В некоторых приложениях возникает необходимость в получении крайне узких потоков жидкости. Узость потока значительно ускоряет смешивание вещества с окружением, что позволяет изучать быстропротекающие химические реакции. Также использование узких потоков позволяет уменьшить количество используемого вещества. Если создавать узкий поток с помощью поршня, выдавливающего жидкость через узкое отверстие, полученное течение оказывается крайне турбулентным. Это сильно затрудняет эксперименты. Изготовление достаточно узких каналов также достаточно трудоемко. Эти сложности можно обойти, если сжимать поток, окружая его потоком другой жидкости. В зависимости от параметров течения, ширина центральной части потока может существенно уменьшаться. Это явление называется гидродинамической фокусировкой. В этой задаче мы рассмотрим простейшие модели гидродинамической фокусировки.
Часть A. Течение одной жидкости (2.7 балла) Известно, что если скорость жидкости зависит только от координаты $x$ и направлена вдоль оси $y$, то между двумя слоями жидкости действует сила $$ F = \eta S \frac{dv}{dx}. $$ $S$ — площадь соприкосновения жидкостей. Сила, действующая на более медленно движущийся слой направлена в сторону его движения. Рассмотрим течение жидкости в щели между двумя параллельными плоскостями. Расстояние между двумя плоскостями $d$, ширина плоскостей $w$, длина $L$. Разность давлений на краях системы $\Delta P$. Вязкость жидкости $\eta$. Ось $x$ направлена перпендикулярно плоскостям, ось $y$ — в направлении течения жидкости. Мы считаем, что $d\ll w$, поэтому можно пренебрегать эффектами на границе считать, что скорость течения зависит только от $x$ и всюду направлена вдоль оси $y$. Течение везде считаем стационарным, то есть распределение скоростей не зависит от времени.
Пусть $v(x)$ — скорость течения жидкости в щели. Начало координат оси $Ox$ находится посередине между плоскостями, а плоскости, ограничивающие течение, находятся при $x = \pm d/2$. Разность давлений на противоположных краях щели равна $\Delta P$. Рассматривая силы, действующие на бесконечно малый слой жидкости толщины $dx$, получите дифференциальное уравнение на $v(x)$. Найдите из него $v(x)$. На стенках щели скорость обращается в 0. Найдите среднюю скорость течения жидкости $\langle v \rangle$ (выразите ее через $\Delta P$, $L$, $\eta$, d). Найдите поток (поток — объем жидкости, протекающий через щель в единицу времени) жидкости через щель. Выразите ответ через $\Delta P$, $L$, $\eta$, $d$, $w$.
Теперь рассмотрим течение жидкости через длинную круглую трубку длины $L$ и радиуса $r$. Из соображений симметрии скорость при течении через трубку зависит только от расстояния до ее оси. На границе трубки скорость обращается в 0. Найдите зависимость скорости от расстояния до оси $\rho$. Разность давлений на между концами трубки $\Delta P$, вязкость жидкости $\eta$. Найдите объемный расход $q$ при течении жидкости через трубку. Ответ выразите через $\Delta P$, $L$, $r$, $\eta$. И для течения через щель, и для течения через трубку поток пропорционален разности давлений на концах. Зависимость потока от давления можно записать в виде $q = \Delta P/ R$, где $R$ — гидродинамическое сопротивление трубки (или щели).
Найдите гидродинамические сопротивления щели $R_s$ и трубки $R_t$. Ответ выразите через геометрические размеры, заданные в пунктах A1 и A2 соответственно и через вязкость жидкости $\eta$.
Часть B. Два типа жидкостей (1.4 балла) Пусть теперь между плоскостями текут два типа жидкостей. На центральном участке течет интересующий нас образец (все относящиеся к нему величины будем обозначать индексом 1). Ширина его потока $w_1$. Оставшуюся часть потока (по краям) занимает жидкость 2, которая сжимает образец (см. рисунок). В последующих частях задачи нас будет интересовать отношение ширины образца к общей ширине потока $w_1/w$. Мы будем считать, что ширина потока много больше толщины щели $w_1 \gg d$. Тогда влиянием области соприкосновения жидкостей на поток можно пренебречь, и считать, что скорость жидкости в каждой точке зависит только от ее свойств и координаты $x$ (ось $Ox$ перпендикулярна плоскостям). На границах щели при $x = \pm d/2$ скорость обращается в 0 как в части A.
Жидкость вязкости $\eta$ течет по трубке радиуса $r$ и длины $L$ под действием разности давлений $\Delta P$ (как в A2). Найдите мощность сил вязкого трения.
Пусть заданы объемные расходы $q_1$ и $q_2$ жидкостей 1 и 2, а также их средние скорости $\langle v_1\rangle$ и $\langle v_2\rangle$. Найдите относительную ширину потока образца $w_1/w$.
Пусть заданы вязкости жидкостей $\eta_1$ и $\eta_2$, а их средние скорости определяются результатами части $A$. Выразите $w_1/w$ через $q_1$, $q_2$, $\eta_1$ и $\eta_2$. Эффектами, которые происходят на границе между жидкостями 1 и 2, можно пренебречь, так как они важны только в области шириной порядка $d \ll w$. Жидкости 1 и 2 поступают из двух резервуаров, расположенных на высотах $h_1$ и $h_2$ под действием силы тяжести. Эти резервуары соединены с основной частью установки системой трубок. Можно считать, что поток жидкости через каждую трубку не зависит от времени и пропорционален разности давлений на ее концах $$ q_i = \Delta P_i/R_i. $$ Здесь $R_i$ — гидростатическое сопротивление трубки. Это сопротивление зависит от параметров трубки и от свойств жидкости. Разность давлений на концах трубки создается за счет силы тяжести. Для того, чтобы сделать поток не зависящим от параметров щели, нужно чтобы сопротивления трубок были много больше сопротивления всех остальных частей схемы. Для этого в трубки добавляются специальные очень узкие цилиндрические капилляры — реостаты. В дальнейшем мы будем считать, что все сопротивление подводящих трубок определяется сопротивлением этих реостатов. Предположим, что геометрические размеры реостатов (их радиусы и длины) для источников обоих жидкостей одинаковы.
Найдите отношение потоков $q_1/q_2$, если заданы плотности жидкостей ($\rho_1$ и $\rho_2$), их вязкости ($\eta_1$ и $\eta_2$) и высоты, на которые подняты резервуары $h_1$ и $h_2$.
Часть C. Учет гравитации (2.8 балла) Эксперименты показывают, что в случае разных плотностей жидкостей 1 и 2 сфокусированный поток наиболее стабилен, когда направление течения вертикально. В таком случае ширина потока может измениться под действием силы тяжести.
Найдите соответствующее отношение ширин потоков $w_1/w$.
Опять рассмотрим течение одной жидкости между плоскостями. Однако теперь скорость создается не только за счет разности давлений, но и за счет силы тяжести. Геометрия такая же как и в части A1, сила тяжести направлена вдоль оси $y$. Поток жидкости сонаправлен с силой тяжести. Найдите среднюю скорость жидкости. Выразите ответ через $\rho$, $g$, $\eta$, $d$, $\Delta P$, $L$.
Пусть теперь между плоскостями течет два типа жидкостей, как в части $B$. Написав выражения для средних скоростей жидкостей 1 и 2, исключите из них разность давлений (она одинакова для обеих жидкостей) найдите отношение $\langle v_1 \rangle / \langle v_2 \rangle$. Выразите ответ через $\langle v_2 \rangle$, $\eta_1$, $\eta_2$, $d$, $g$, $\rho_1$, $\rho_2$.
Подставьте выражение для средних скоростей в формулу для относительной ширины сфокусированного потока из B1. Получите уравнение для определения ширины вида $$\frac{w}{w_1} = \dots$$ $$\frac{w}{w_1} = \dots$$ $$\frac{w}{w_1} = \dots$$ В правую часть могут входить отношение $\frac{w_1}{w}$ и безразмерные параметры $\alpha = q_2 \eta_2/q_1 \eta_1$, $\beta = (\rho_1 - \rho_2)q_G/ \rho_2 q_2$. Здесь $q_G= \rho_2 g d^3 w/12\eta_2$ — величина с размерностью потока жидкости, характеризующая влияние гравитации.
Часть D. Эксперимент (3.1 балла) На эксперименте можно непосредственно регулировать не величину потока жидкости, а высоту, на которой расположен соответствующий резервуар. Ускорение свободного падения $g = 9.8~м/с^2$. В качестве жидкости 2 используется вода, которая все время подается с высоты $h_2 = 0.5~м$. Плотность воды $\rho_2 = 10^3~кг/м^3$. Вязкость воды $\eta = 8.9 \cdot10^{-4} кг/(м \cdot c)$ Реостат представляет собой капилляр радиуса $r= 130~мкм$ и длины $L=0.5~м$ Используется щель с длиной $l = 43~мм$, шириной $w= 3~мм$, $d = 175~ мкм$.
Решите это уравнение и найдите относительную ширину сфокусированного потока $w_1/w$. Ответ выразите через безразмерные величины $\alpha$, $\beta$.
Найдите гидродинамическое сопротивление каждого из реостатов, если по ним течет вода. Пусть в качестве жидкости 1 используется раствор соли, плотность которого $\rho_1 = 1.15 \cdot 10^3~кг/м^3$, а вязкость совпадает с вязкостью воды. Найдите $q_G$ для такой щели.
Найдите относительную ширину потока жидкости 1 (раствора соли) $w_1/w$ для случаев, когда жидкость 1 подается с высот $h_1 = 0.25~м,\, 0.5~м,\,1.0~м$.
Как изменится значение ширины потока, если пренебречь влиянием силы тяжести? Вычислите относительную ширину потока для тех же параметров $h_1 = 0.25~м,\, 0.5~м,\,1.0~м$, что и в предыдущем пункте, не учитывая силу тяжести.
Пусть теперь по центру течет некоторая жидкость 1, плотность которой равна $\rho_1^\prime = 0.8 \cdot 10^3 кг/м^3$, а вязкость совпадает с вязкостью воды. Найдите отношение $w_1/w$ для значений $h_1 = 0.25~м,\, 0.5~м,\,1.0~м$.
Постройте качественно на одном графике зависимости $w_1/w$ от $h_2/h_1$ для трех случаев: a) гравитации нет, b) по центру течет раствор соли, c) по центру течет жидкость с плотностью $\rho_1^\prime$. Все параметры как в предыдущих пунктах, высота $h_2$ фиксирована, меняется только $h_1$.
Во всех расчетах мы предполагали, что потоки не зависели от времени. Пусть резервуар для воды (жидкости 2) представляет собой цилиндр радиуса $r_r = 20~мм$. Оцените время, за которое уровень воды в резервуаре уменьшается на $\delta h_2 = 10~см$. Если эксперимент провести за время такого порядка, изменение уровня воды в резервуаре практически на нем не скажется. Начальный уровень равен $h_2 = 0.5~м$.
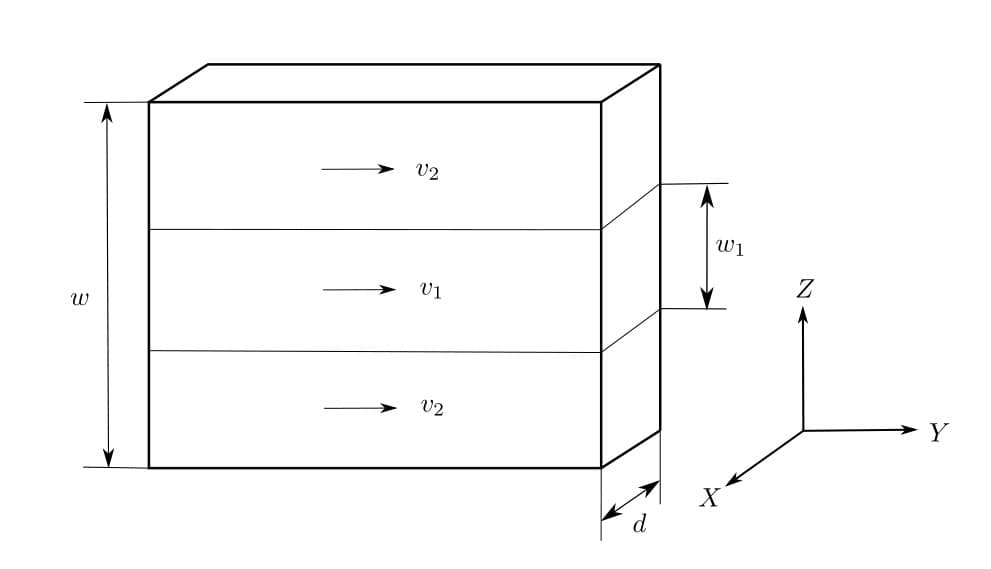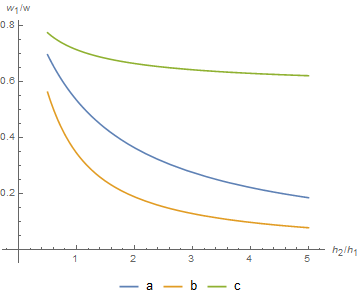
Пусть $v(x)$ — скорость течения жидкости в щели. Начало координат оси $Ox$ находится посередине между плоскостями,  а плоскости, ограничивающие течение, находятся при $x  = \pm d/2$. Разность давлений на противоположных краях щели равна $\Delta P$. Рассматривая силы, действующие на бесконечно малый слой жидкости толщины $dx$, получите дифференциальное уравнение на $v(x)$. Найдите из него $v(x)$. На стенках щели скорость обращается в 0.  Найдите среднюю скорость течения жидкости $\langle v \rangle$ (выразите ее через $\Delta P$, $L$, $\eta$, d). Найдите поток (поток — объем жидкости, протекающий через щель в единицу времени) жидкости через щель. Выразите ответ через $\Delta P$, $L$, $\eta$, $d$, $w$.
Решение: Скорость течения жидкости постоянна, поэтому сумма силы давления и силы вязкого трения, действующей на слой жидкости толщины $dx$ должна быть равна нулю, откуда получаем уравнение $$ \eta \frac{d^2 v}{dx^2}= -\frac{\Delta P}{L}, $$ его решение, удовлетворяющее правильным граничным условиям $$ v(x) = \frac{\Delta P}{2 \eta L} \left( \frac{d^2}{4} -x^2\right). $$ Интегрируя, находим среднюю скорость $$ \langle v \rangle =\frac{1}{d} \int_{-d/2}^{d/2}dx\, v(x) = \frac{\Delta P d^2}{12 \eta L} $$ и поток $$ q = dw\langle v \rangle = \frac{d^3 w}{12 \eta L} \Delta P. $$
Ответ: $$\langle v \rangle =\frac{\Delta P d^2}{12 \eta L}, \quad q = \frac{d^3 w}{12 \eta L} \Delta P.$$

Теперь рассмотрим течение жидкости через длинную круглую трубку длины $L$ и радиуса $r$.  Из соображений симметрии скорость при течении через трубку зависит только от расстояния до ее оси. На границе трубки скорость обращается в 0. Найдите зависимость скорости от расстояния до оси $\rho$. Разность давлений на между концами трубки $\Delta P$, вязкость жидкости $\eta$.   Найдите объемный расход $q$ при течении жидкости через трубку. Ответ выразите через $\Delta P$, $L$, $r$, $\eta$.
Решение: Приравнивая нулю силу, действующую на цилиндр жидкости радиуса $\rho$, находим уравнение $$ 2 \pi \rho \frac{dv}{d\rho}\eta L = -\pi \rho ^2 \Delta P, \quad \frac{dv}{d\rho} =- \rho \frac{\Delta P}{2 \eta L}. $$ Его решение $$ v(\rho) = \frac{\Delta P}{4 \eta L} (r^2 - \rho^2), $$ откуда поток равен $$ q = \int_0^r 2\pi \rho d\rho\, v(\rho) = \frac{\pi r^4 \Delta P}{8 \eta L}. $$
Ответ: $$ q = \frac{\pi r^4 \Delta P}{8 \eta L} $$

Найдите гидродинамические сопротивления щели $R_s$ и трубки $R_t$.  Ответ выразите через геометрические размеры, заданные в пунктах A1 и A2 соответственно и через вязкость жидкости $\eta$.
Решение: Используя результаты предыдущих пунктов, получим
Ответ: $$ R_s =\frac{12 \eta L}{d^3w} ,\quad R_t = \frac{8 \eta L}{\pi r^4} $$

Жидкость вязкости $\eta$ течет по трубке радиуса $r$ и длины $L$ под действием разности давлений $\Delta P$ (как в A2). Найдите мощность сил вязкого трения.
Решение: Работа сил вязкого трения равна по модулю и противоположна по знаку работе сил давления (жидкость движется равномерно, поэтому полная работа равна нулю). Сила давления, действующая на узкий цилиндр жидкости площади $dS$ (ось цилиндра параллельна направлению движения жидкости) равна $F =\Delta P dS $. Соответствующий вклад в мощность $dW = \Delta P dS v$, а полная мощность сил трения $$ W = -\int \Delta P v dS = - \Delta P q. $$ $$W =-q\Delta P =-\Delta P^2/R= - \frac{\pi r^4}{8 \eta L}\Delta P^2$$ Альтернативно можно использовать факт, что в бесконечно малом объеме мощность сил вязкого трения $dW = - dV \eta (dv/d\rho)^2$. Интегрируя по объему, найдем $$ W = \int dV \eta (dv/d\rho)^2= - \eta L \int_0^r d\rho\, 2\pi \rho (dv/d\rho)^2 = - \frac{\pi r^4}{8 \eta L}\Delta P^2. $$
Ответ: $$W = - \frac{\pi r^4}{8 \eta L}\Delta P^2$$

Пусть заданы объемные расходы $q_1$ и $q_2$ жидкостей 1 и 2, а также их средние скорости  $\langle v_1\rangle$ и $\langle v_2\rangle$. Найдите относительную ширину потока образца $w_1/w$.
Решение: Напишем выражения для потоков жидкостей через их средние скорости и ширины потоков: $$ q_1 = \langle v_1 \rangle d w_1, \quad q_2 = \langle v_2 \rangle d w_2= \langle v_2 \rangle d (w-w_1). $$ Решая полученные уравнения, находим $$ \frac{q_2}{q_1} = \frac{\langle v_2 \rangle}{\langle v_1 \rangle}\left( \frac{w}{w_1}-1\right), \quad \frac{w_1}{w} = \frac{1}{1+ q_2 \langle v_1 \rangle/q_1\langle v_2 \rangle}. $$
Ответ: $$ \frac{w_1}{w}=\frac{1}{1+ q_2 \langle v_1 \rangle/q_1\langle v_2 \rangle}$$

Пусть заданы вязкости жидкостей $\eta_1$ и $\eta_2$, а их средние скорости определяются результатами части $A$. Выразите $w_1/w$ через  $q_1$, $q_2$, $\eta_1$ и $\eta_2$. Эффектами, которые происходят на границе между жидкостями 1 и 2, можно пренебречь, так как они важны только в области шириной порядка $d \ll w$.
Решение: Из формул для средних скоростей $$ \frac{\langle v_1 \rangle}{\langle v_2 \rangle} = \frac{\eta_2}{\eta_1} $$
Ответ: $$ \frac{w_1}{w}=\frac{1}{1+ q_2 \eta_2/q_1\eta_1}$$

Найдите отношение потоков $q_1/q_2$, если заданы плотности жидкостей ($\rho_1$ и $\rho_2$), их вязкости ($\eta_1$ и $\eta_2$) и высоты, на которые подняты резервуары $h_1$ и $h_2$.
Решение: $$ \frac{q_1}{q_2} = \frac{\rho_1 g h_1/R_1}{\rho g h_2/R_2} = \frac{\rho_1 h_1}{\rho_2 h_2} \frac{R_2}{R_1} = \frac{\rho_1 h_1 \eta_2}{\rho_2 h_2 \eta_1 } $$
Ответ: $$ \frac{q_1}{q_2} = \frac{\rho_1 h_1 \eta_2}{\rho_2 h_2 \eta_1} $$

Найдите соответствующее отношение ширин потоков $w_1/w$.
Ответ: $$ \frac{w_1}{w} = \frac{1}{1+ \rho_2 h_2/ \rho_1 h_1} $$

Опять рассмотрим течение одной жидкости между плоскостями. Однако теперь скорость создается не только за счет разности давлений, но и за счет силы тяжести. Геометрия такая же как и в части A1, сила тяжести направлена вдоль оси $y$. Поток жидкости сонаправлен с силой тяжести. Найдите среднюю скорость жидкости. Выразите ответ через $\rho$, $g$, $\eta$, $d$, $\Delta P$, $L$.
Решение: Без учета гравитации $$ \langle v \rangle =\frac{ d^2}{12 \eta L} \Delta P. $$ За счет гравитации возникает дополнительный вклад в разность давлений $$ \Delta P \to \Delta P + \rho g L. $$ Отсюда скорость
Ответ: $$ \langle v \rangle =\frac{ d^2}{12 \eta } \left(\frac{\Delta P}{L}+ \rho g\right) $$

Пусть теперь между плоскостями течет два типа жидкостей, как в части $B$. Написав выражения для средних скоростей жидкостей 1 и 2, исключите из них разность давлений (она одинакова для обеих жидкостей) найдите отношение $\langle v_1 \rangle / \langle v_2 \rangle$. Выразите ответ через $\langle v_2 \rangle$, $\eta_1$, $\eta_2$, $d$, $g$, $\rho_1$, $\rho_2$.
Решение: Запишем выражения для средних скоростей двух жидкостей $$ \langle v_1 \rangle =\frac{ d^2}{12 \eta_1 } \left(\frac{\Delta P}{L}+ \rho_1 g\right), \quad \langle v_2 \rangle =\frac{ d^2}{12 \eta_2 } \left(\frac{\Delta P}{L}+ \rho_2 g\right). $$ Умножим эти уравнения на соответствующие вязкости и вычтем одно из другого $$ \eta_1 \langle v_1 \rangle - \eta_2 \langle v_2 \rangle = \frac{gd^2}{12 } (\rho_1 - \rho_2). $$ Разделив на $\eta_1 \langle v_2 \rangle$ получим $$ \frac{\langle v_1 \rangle}{\langle v_2 \rangle} - \frac{\eta_2}{\eta_1} = \frac{g d^2}{12 \eta_1 \langle v_2 \rangle} (\rho_1-\rho_2) $$ откуда
Ответ: $$ \frac{\langle v_1 \rangle}{\langle v_2 \rangle} = \frac{\eta_2}{\eta_1} \left( 1+\frac{g d^2}{12 \eta_2 \langle v_2 \rangle} (\rho_1-\rho_2)\right) $$

Подставьте выражение для средних скоростей в формулу для относительной ширины сфокусированного потока из B1. Получите уравнение для определения ширины вида  $$\frac{w}{w_1} = \dots$$  В правую часть могут входить отношение $\frac{w_1}{w}$ и безразмерные параметры $\alpha = q_2 \eta_2/q_1 \eta_1$, $\beta = (\rho_1 - \rho_2)q_G/ \rho_2 q_2$. Здесь $q_G= \rho_2 g d^3 w/12\eta_2$ — величина с размерностью потока жидкости, характеризующая влияние гравитации.
Решение: Используем соотношение из B1 $$ \frac{w}{w_1}=1+ q_2 \langle v_1 \rangle/q_1\langle v_2 \rangle.$$ Подставим в него найденное ранее отношение скоростей $$ \frac{w}{w_1}=1+ \frac{q_2 \eta_2}{q_1 \eta_1} \left( 1+\frac{g d^2}{12 \eta_2 \langle v_2 \rangle} (\rho_1-\rho_2) \right). $$ Выразим среднюю скорость $\langle v_2 \rangle$ через соответствующий поток: $$ \langle v_2 \rangle = \frac{q_2}{d w_2} = \frac{q_2}{d(w-w_1)}. $$ Тогда $$ \frac{w}{w_1}=1+ \frac{q_2 \eta_2}{q_1 \eta_1} \left( 1+\frac{g d^3}{12 \eta_2 q_2} (\rho_1-\rho_2) (w-w_1)\right). $$ Преобразуем это выражение: $$ \frac{w}{w_1}=1+ \frac{q_2 \eta_2}{q_1 \eta_1} \left( 1+\frac{g d^3 w}{12 \eta_2 q_2} (\rho_1-\rho_2) \frac{w-w_1}{w}\right) = $$ $$ 1 + \alpha \left( 1+ \frac{q_G (\rho_1 - \rho_2)}{q_2 \rho_2}\left(1- \frac{w_1}{w}\right)\right) = 1+ \alpha \left( 1+ \beta \left(1- \frac{w_1}{w} \right)\right). $$
Ответ: $$ \frac{w}{w_1} = 1+ \alpha \left( 1+ \beta \left(1- \frac{w_1}{w} \right)\right). $$

Решите это уравнение и найдите относительную ширину сфокусированного потока $w_1/w$. Ответ выразите через безразмерные величины $\alpha$, $\beta$.
Решение: Получили квадратное уравнение $$ \alpha \beta\frac{w_1^2}{w^2} - (1 + \alpha + \alpha \beta)\frac{w_1}{w} +1 = 0. $$ Его решение (нужный нам корень должен быть меньше 1, поэтому берем знак -)
Ответ: $$ \frac{w_1}{w} = \frac{1}{2 \alpha \beta} \left( 1 + \alpha + \alpha \beta -\sqrt{(1 + \alpha + \alpha \beta)^2-4 \alpha \beta}\right) $$

Найдите гидродинамическое сопротивление каждого из реостатов, если по ним течет вода. Пусть в качестве жидкости 1 используется раствор соли, плотность которого  $\rho_1 = 1.15 \cdot 10^3~кг/м^3$, а вязкость совпадает с вязкостью воды. Найдите $q_G$ для такой щели.
Решение: Подставляем приведенные выше числа в формулы для сопротивления и $q_G$ $$ R = \frac{8 \eta L}{\pi r^4}, \quad q_G = \frac{\rho_2 g d^3 w}{12 \eta_2} $$
Ответ: $$ R = 3.97 \cdot 10^{12}~ Па\cdot с/м^3, \quad q_G = 1.48\cdot 10^{-8} м^3/c. $$

Найдите относительную ширину потока жидкости 1 (раствора соли)  $w_1/w$ для случаев, когда жидкость 1 подается с высот $h_1 = 0.25~м,\, 0.5~м,\,1.0~м$.
Решение: Подставим числа в формулы, полученные в C4. Подставим числа в формулы из B4. Получим значения для $h= 0.25~м, \,0.5~м, \,1.0~м$ соответственно:
Ответ: $$ \frac{w_1}{w} =0.190;\, 0.346; 0.563. $$

Как изменится значение ширины потока, если пренебречь влиянием силы тяжести? Вычислите относительную ширину потока для тех же параметров $h_1 = 0.25~м,\, 0.5~м,\,1.0~м$, что и в предыдущем пункте, не учитывая силу тяжести.
Решение: Подставим числа в формулы из B4. Получим значения для $h= 0.25~м, \,0.5~м, \,1.0~м$ соответственно:
Ответ: $$ \frac{w_1}{w} =0.365;\, 0.535; 0.697. $$

Пусть теперь по центру течет некоторая жидкость 1, плотность которой равна $\rho_1^\prime = 0.8 \cdot 10^3 кг/м^3$, а вязкость совпадает с вязкостью воды.  Найдите отношение $w_1/w$ для значений $h_1 = 0.25~м,\, 0.5~м,\,1.0~м$.
Ответ: $$ \frac{w_1}{w} =0.666;\, 0.715; 0.775. $$

Постройте качественно на одном графике зависимости $w_1/w$ от $h_2/h_1$ для трех случаев: a) гравитации нет, b) по центру течет раствор соли, c) по центру течет жидкость с плотностью $\rho_1^\prime$. Все параметры как в предыдущих пунктах, высота $h_2$ фиксирована, меняется только $h_1$.
Решение: На рисунке приведены графики для случаев a), b), c) соответственно. Обратите внимание, что все три зависимости монотонно убывают, а также на порядок расположения кривых (когда плотность центральной жидкости больше, поток становится уже после учета гравитации, а когда меньше — поток наоборот расширяется).

Во всех расчетах мы предполагали, что потоки не зависели от времени.  Пусть резервуар для воды (жидкости 2) представляет собой цилиндр радиуса $r_r = 20~мм$.  Оцените время, за которое уровень воды в резервуаре уменьшается на $\delta h_2 = 10~см$. Если эксперимент провести за время такого порядка, изменение уровня воды в резервуаре практически на нем не скажется. Начальный уровень равен $h_2 = 0.5~м$.
Решение: Скорость уменьшения уровня воды можно оценить из $$ \pi r_r^2 \frac{dh_2}{dt} = -q_2 = -\frac{\rho_2 g h_2}{R}. $$ Считая эту скорость приближенно постоянной, находим
Ответ: $$ \Delta t \approx \frac{\pi r_r^2 \delta h_2 R}{\rho_2 g h_2} \approx 10^5 ~с. $$
Темы:
T, Механика, Явления переноса, Вязкость, Формула Пуазейля, 2021, Сборы XY, X